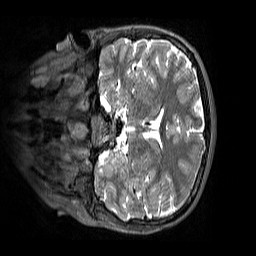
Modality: T2w
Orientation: coronal
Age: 11
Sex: male
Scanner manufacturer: siemens
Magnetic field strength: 3 T
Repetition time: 3.2 s
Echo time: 0.408 s